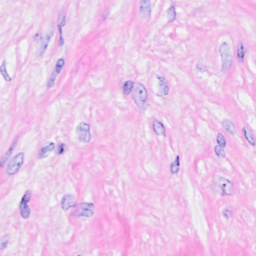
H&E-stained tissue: Breast